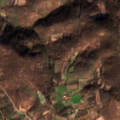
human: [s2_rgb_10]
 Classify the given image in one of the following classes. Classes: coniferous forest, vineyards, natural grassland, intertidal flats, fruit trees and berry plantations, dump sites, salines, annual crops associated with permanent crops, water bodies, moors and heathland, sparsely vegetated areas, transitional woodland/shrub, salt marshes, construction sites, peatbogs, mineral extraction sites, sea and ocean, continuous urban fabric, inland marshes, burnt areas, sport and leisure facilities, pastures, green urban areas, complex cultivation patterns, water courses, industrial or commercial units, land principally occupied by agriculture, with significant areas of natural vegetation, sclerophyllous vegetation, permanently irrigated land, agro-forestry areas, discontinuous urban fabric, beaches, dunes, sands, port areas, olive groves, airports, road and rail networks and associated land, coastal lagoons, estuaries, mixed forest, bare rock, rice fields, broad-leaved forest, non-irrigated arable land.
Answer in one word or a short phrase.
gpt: discontinuous urban fabric, complex cultivation patterns, land principally occupied by agriculture, with significant areas of natural vegetation, broad-leaved forest